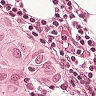
Metastatic tissue present: yes